Interaction volume radius: 5 \u00c5
Interaction volume height: 10 \u00c5
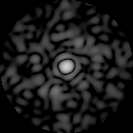
Disorder parameter: 0.814